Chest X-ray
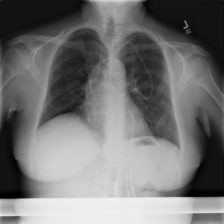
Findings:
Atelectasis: negative
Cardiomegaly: negative
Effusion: negative
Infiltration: negative
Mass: negative
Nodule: negative
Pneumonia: negative
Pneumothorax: negative
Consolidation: negative
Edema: negative
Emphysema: negative
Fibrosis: negative
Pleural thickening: negative
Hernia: negative